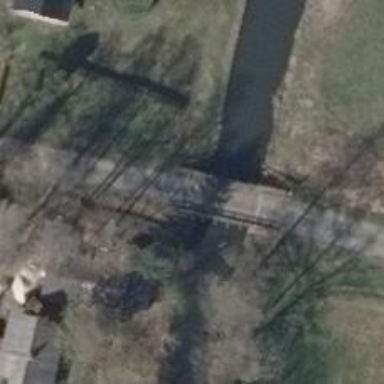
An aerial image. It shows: Unclassified road with bridge.